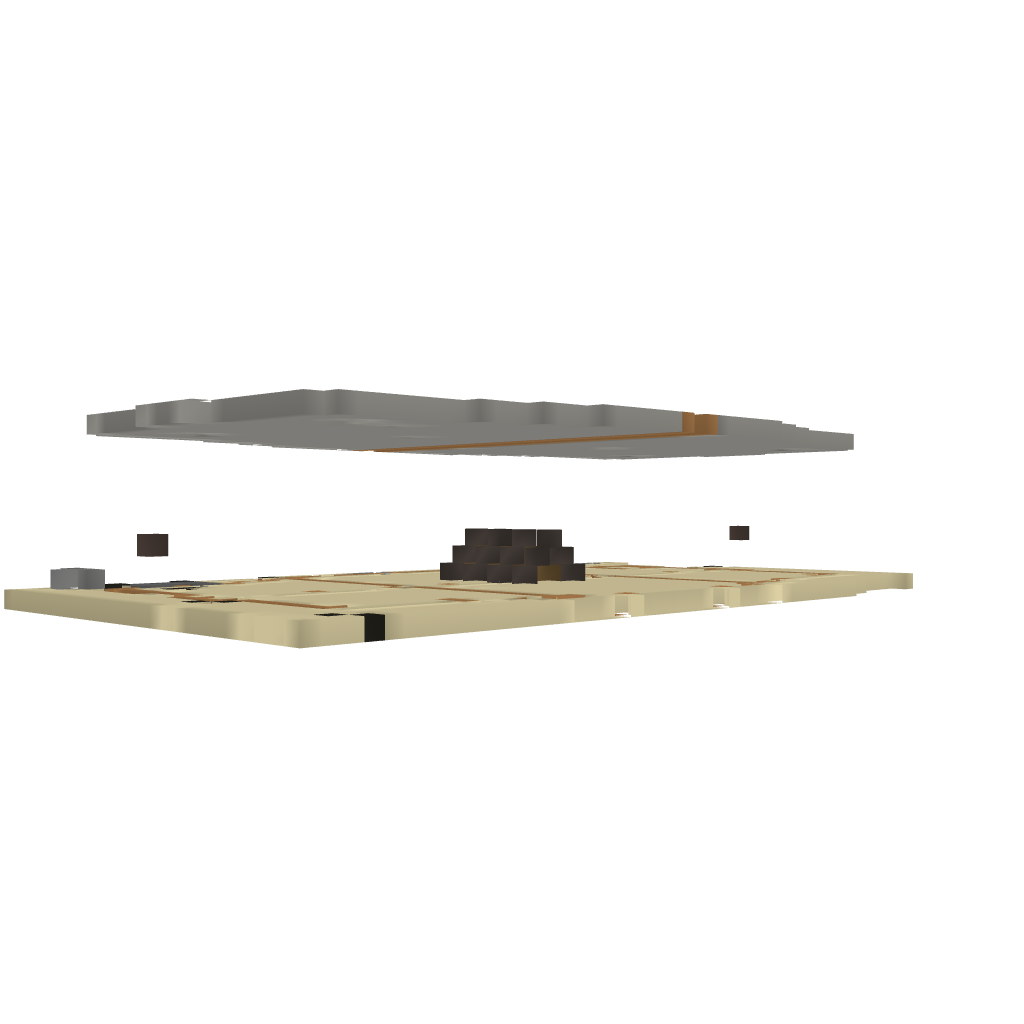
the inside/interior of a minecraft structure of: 1 V 1 PVP arena